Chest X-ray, PA view. Patient: 81 years old, sex F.
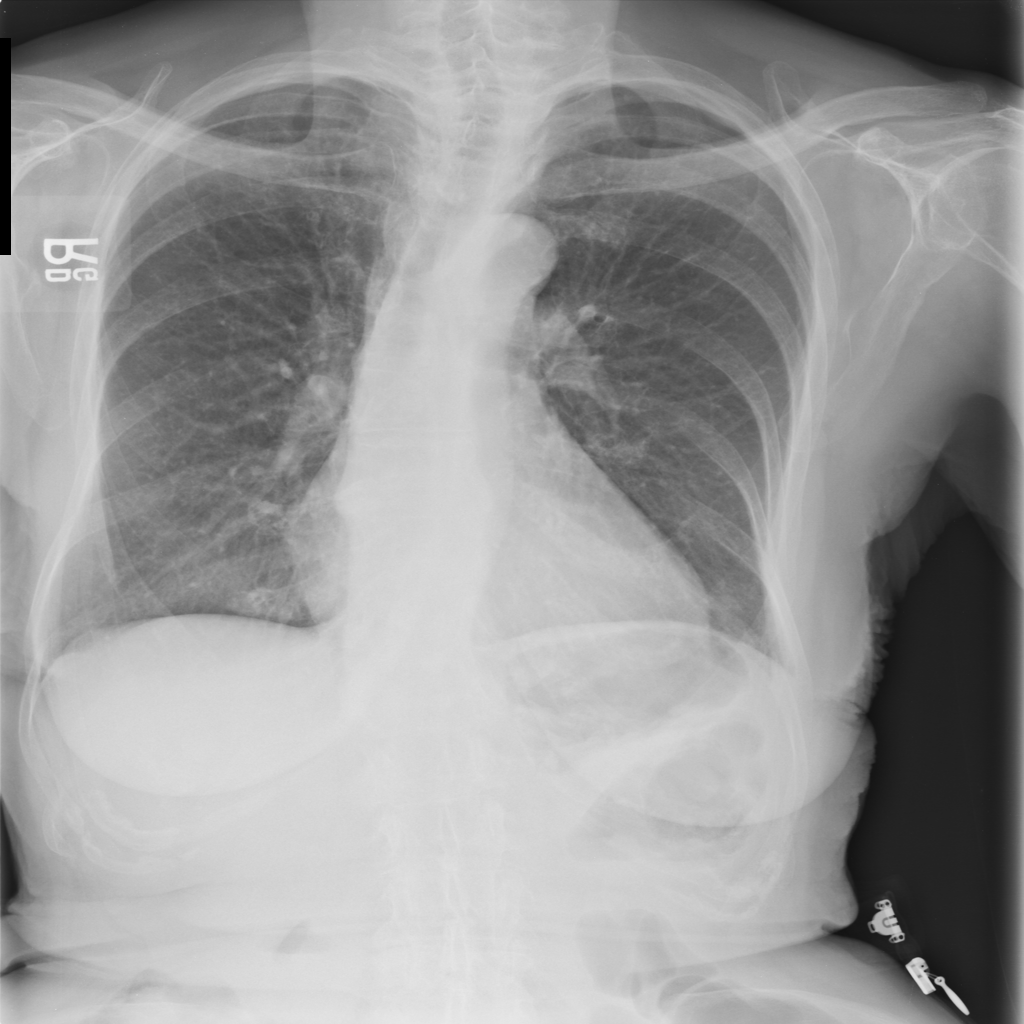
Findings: Cardiomegaly, Emphysema